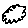
Label: cloud